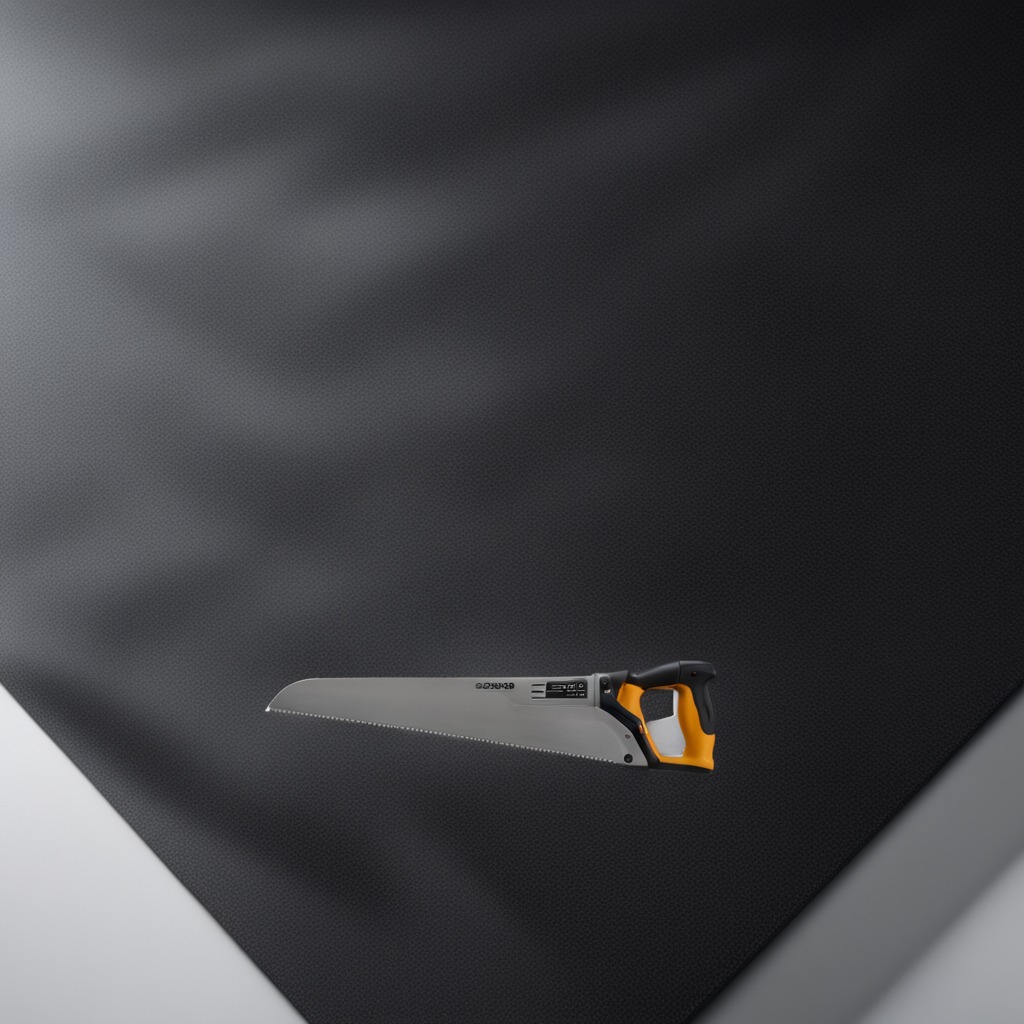
A metal saw is lying on the granite tabletop.